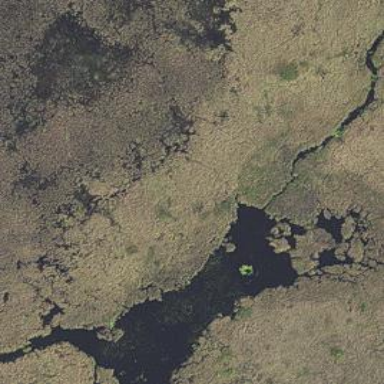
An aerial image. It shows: Pond with natural water.